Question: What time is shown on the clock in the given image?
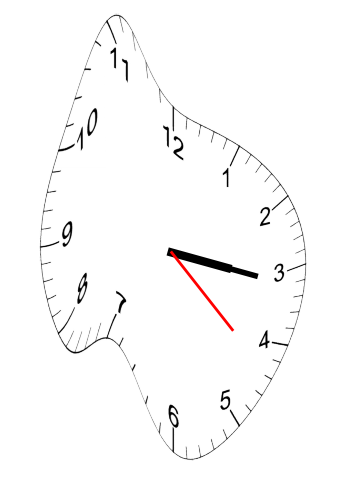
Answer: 03:16:22